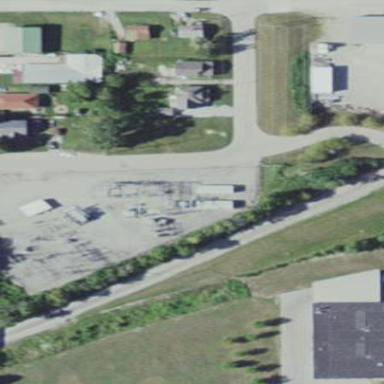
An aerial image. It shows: Distribution-level power substation.